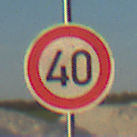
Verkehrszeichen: Geschwindigkeit40
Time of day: SunriseSunset
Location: Outdoor (Beach)
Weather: Clear
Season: NotSpecified
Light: Natural